Brain MRI, t1w sequence, axial 2D slice.
Patient: age 44, sex F, weight 95 kg, height 1.95 m
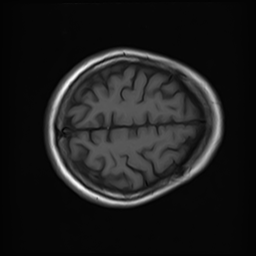